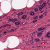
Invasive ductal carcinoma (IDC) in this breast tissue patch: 0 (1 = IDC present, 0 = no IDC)